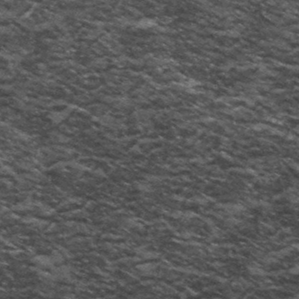
Label: frost